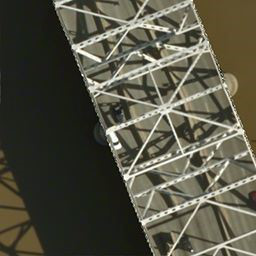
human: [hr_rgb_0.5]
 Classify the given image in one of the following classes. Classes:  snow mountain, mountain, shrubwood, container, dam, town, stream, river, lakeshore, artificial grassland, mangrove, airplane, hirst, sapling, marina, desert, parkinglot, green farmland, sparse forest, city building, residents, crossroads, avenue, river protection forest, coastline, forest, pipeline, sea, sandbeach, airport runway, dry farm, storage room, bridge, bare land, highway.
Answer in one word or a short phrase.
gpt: bridge